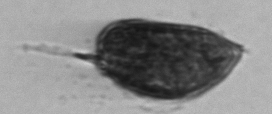
Label: Prorocentrum_micans